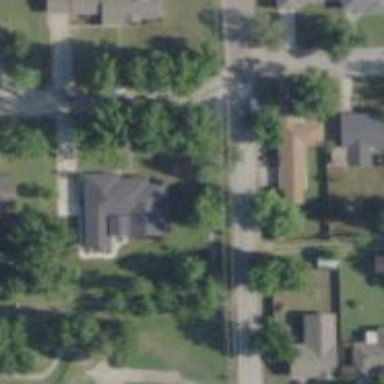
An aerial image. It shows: Alleyway designated as service road.